Question: In android canvas, I've defined a clipping area with many shapes (a rectangle and 2 circles). I want to get the inscribed rectangle defined by the clipping area.
Canvas has a method called 'getClipBounds()' which gives me the circumscribed rectangle, how do I get the inscribed rectangle instead?

Edit: Here's some info on how the original shape is made:
1. First add a clip for the big circle with Region.Op.INTERSECT
2. Then add a clip for a vertical rectangle with Region.Op.INTERSECT
3. Then add a clip for a smaller circle with Region.Op.DIFFERENCE
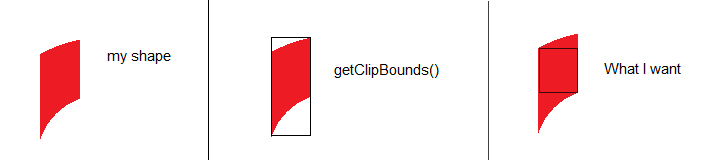
Answer: This can be determined mathematically if you know the radius & center of both circles.
Find two the intersection points of circles with the getClipBounds() rectangle.
-The the second highest intersection point between the red circle and the getClipBounds() rectangle holds the upper y coordinate of the rectangle.
-The high intersection point between the white circle and the getClipBounds() rectangle holds the lower y coordinate of the rectangle.
-The x bounds are already given by the getClipBounds() rectangle.
You can construct your three shapes from there.